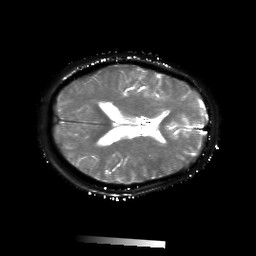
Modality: T2starmap
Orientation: axial
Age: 55
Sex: female
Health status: ill